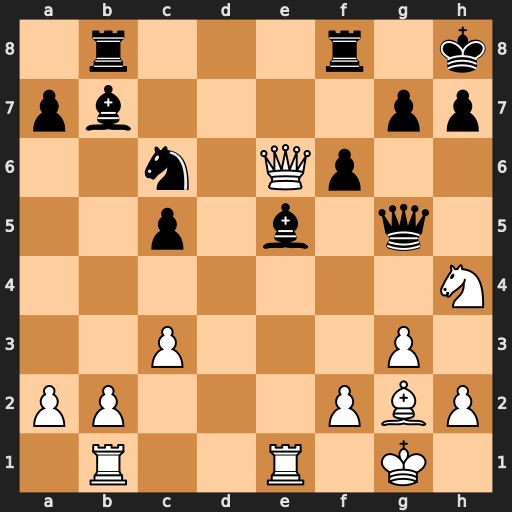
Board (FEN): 1r3r1k/pb4pp/2n1Qp2/2p1b1q1/7N/2P3P1/PP3PBP/1R2R1K1
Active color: w
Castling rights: -
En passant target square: -
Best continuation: Bxc6 Bxc6 Qxc6